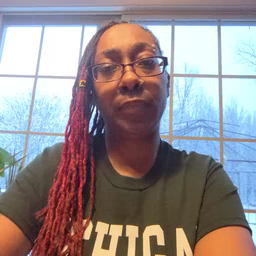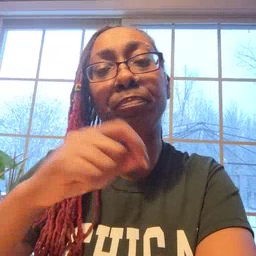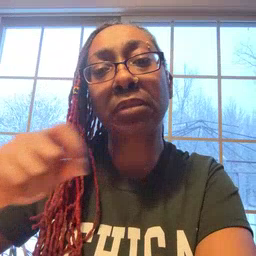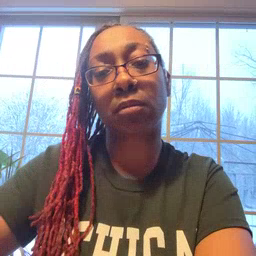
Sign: pencil